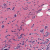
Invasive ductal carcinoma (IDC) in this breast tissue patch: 1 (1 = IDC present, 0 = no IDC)